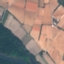
Land use / land cover: PermanentCrop